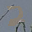
Label: 2